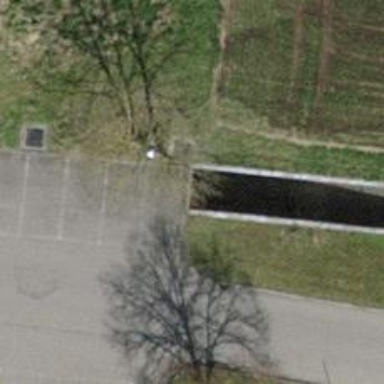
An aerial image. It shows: Retaining wall.